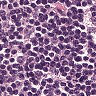
Metastatic tissue present: no